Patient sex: M
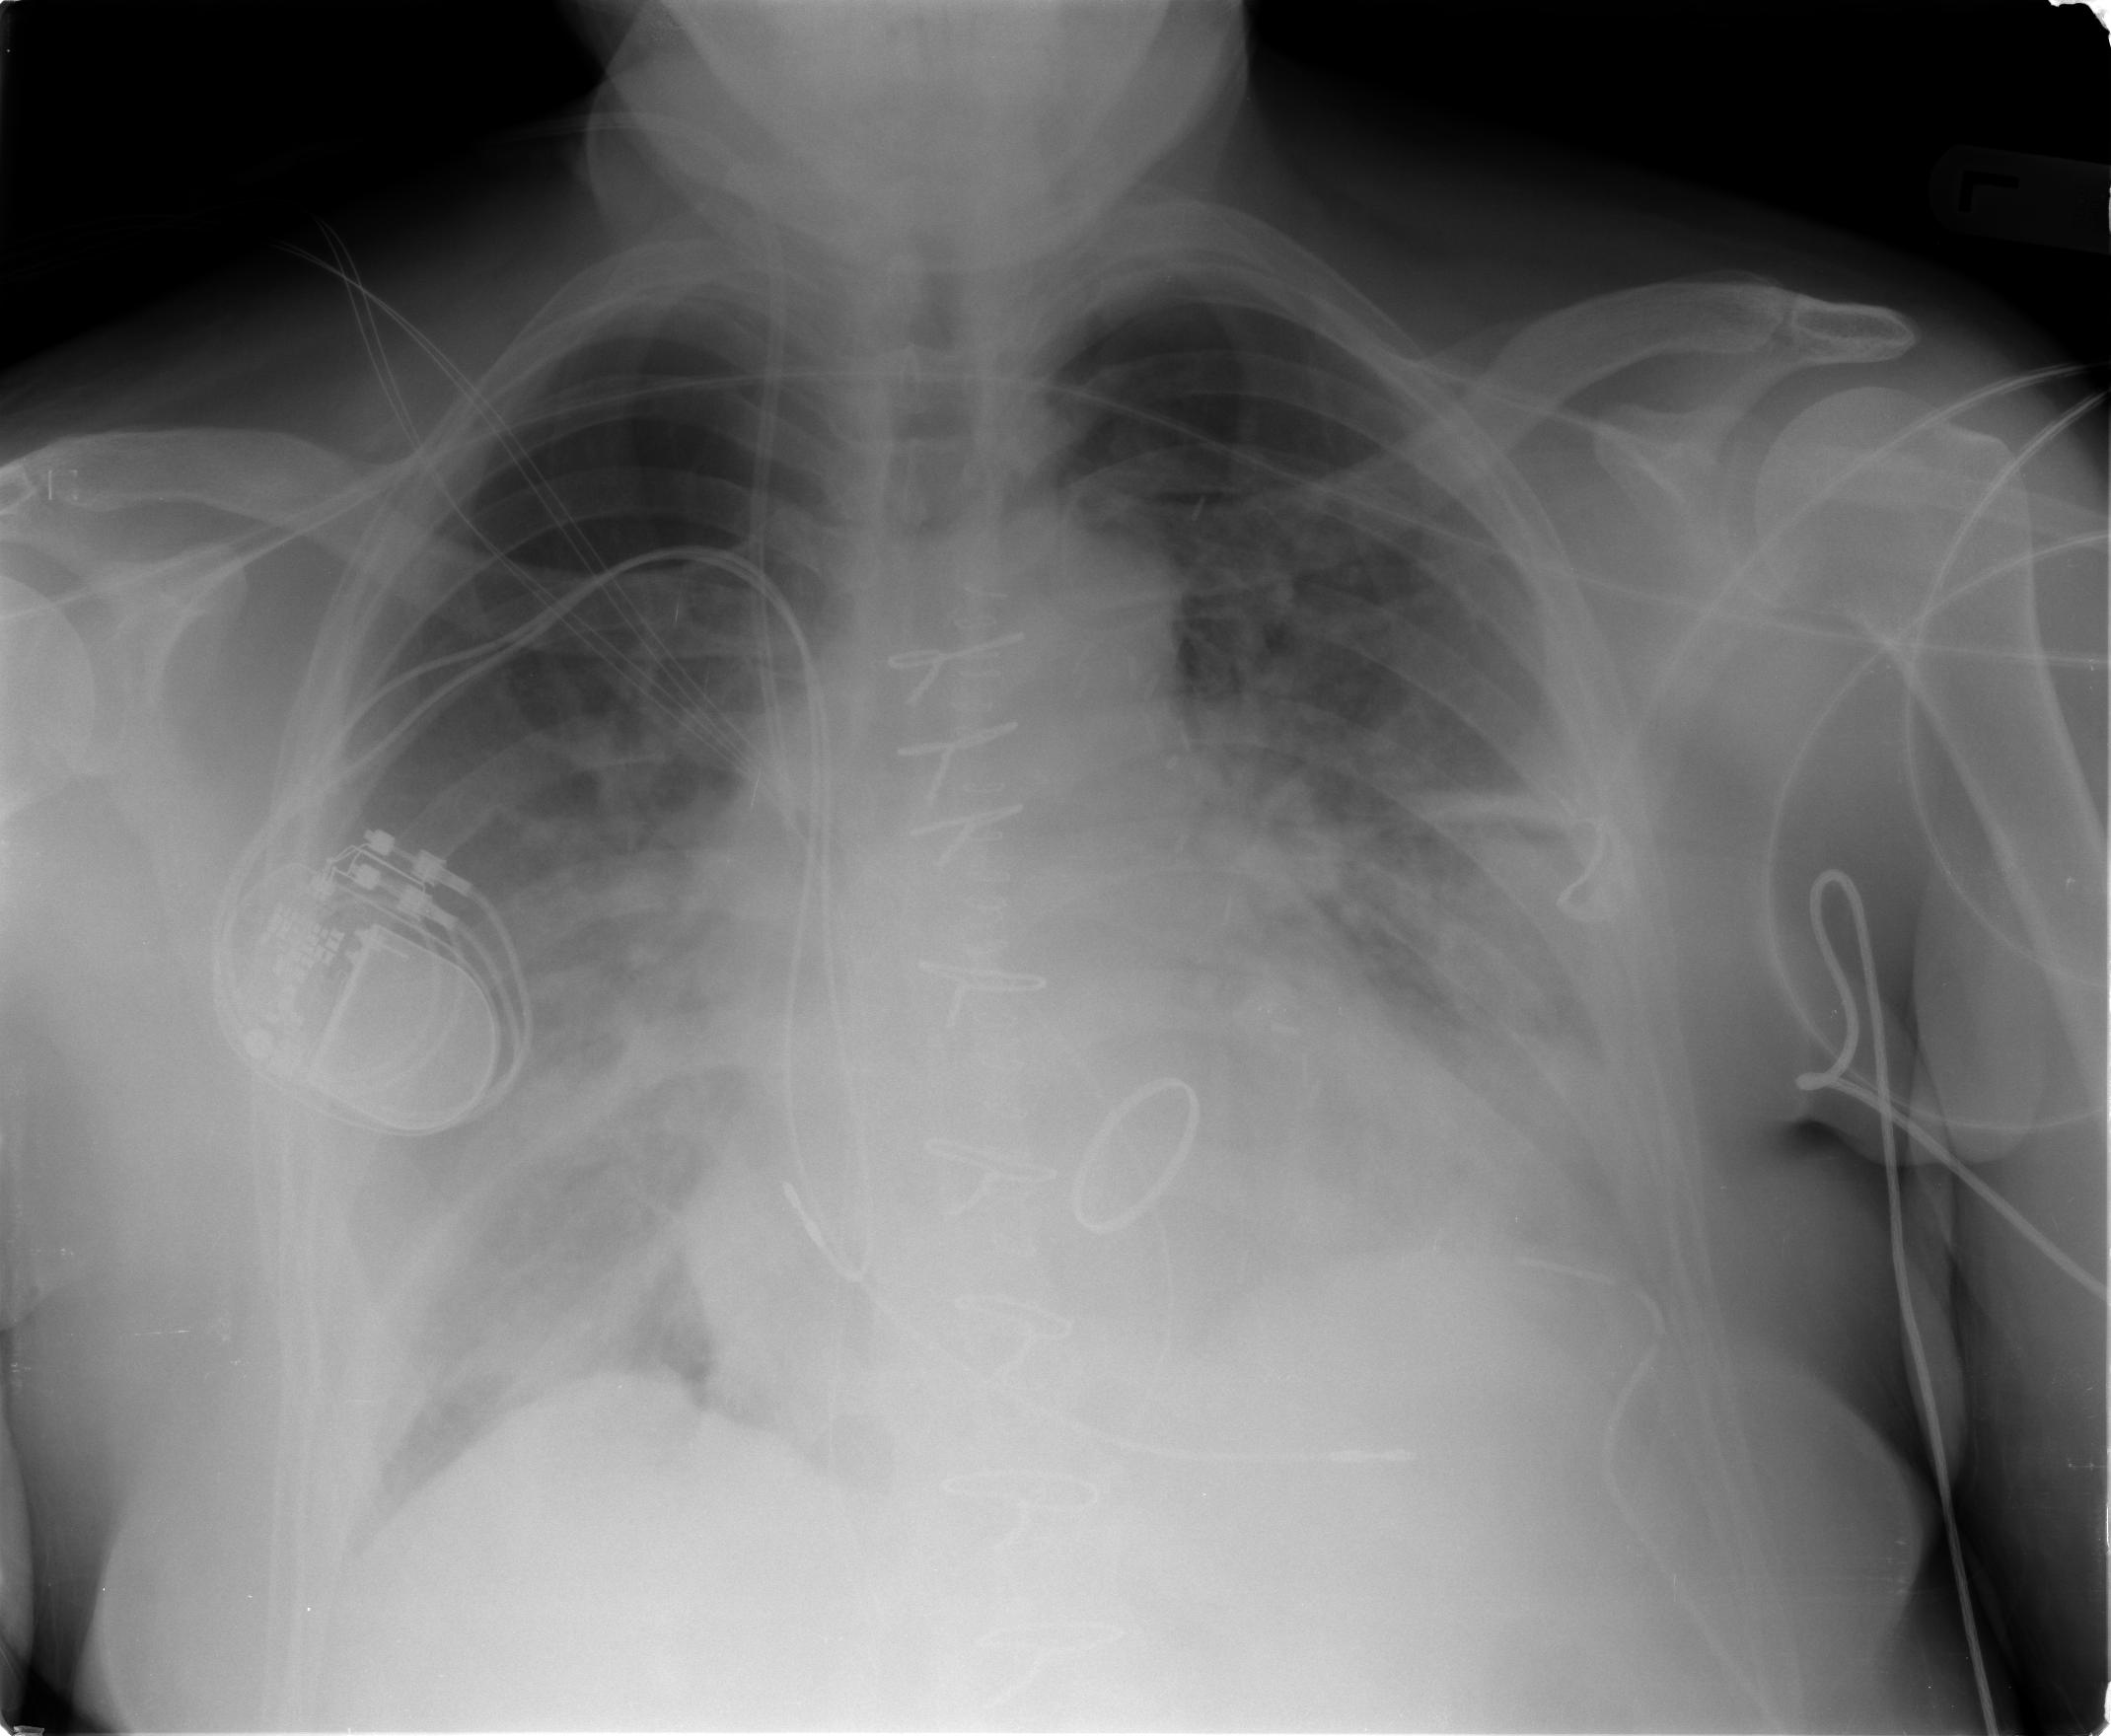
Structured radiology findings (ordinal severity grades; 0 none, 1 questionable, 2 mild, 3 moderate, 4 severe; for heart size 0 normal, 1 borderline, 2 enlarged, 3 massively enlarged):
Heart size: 0
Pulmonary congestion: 3
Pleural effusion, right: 3
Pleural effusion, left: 3
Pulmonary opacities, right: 2
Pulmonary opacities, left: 2
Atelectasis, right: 3
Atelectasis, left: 3